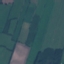
Label: Pasture